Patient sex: M
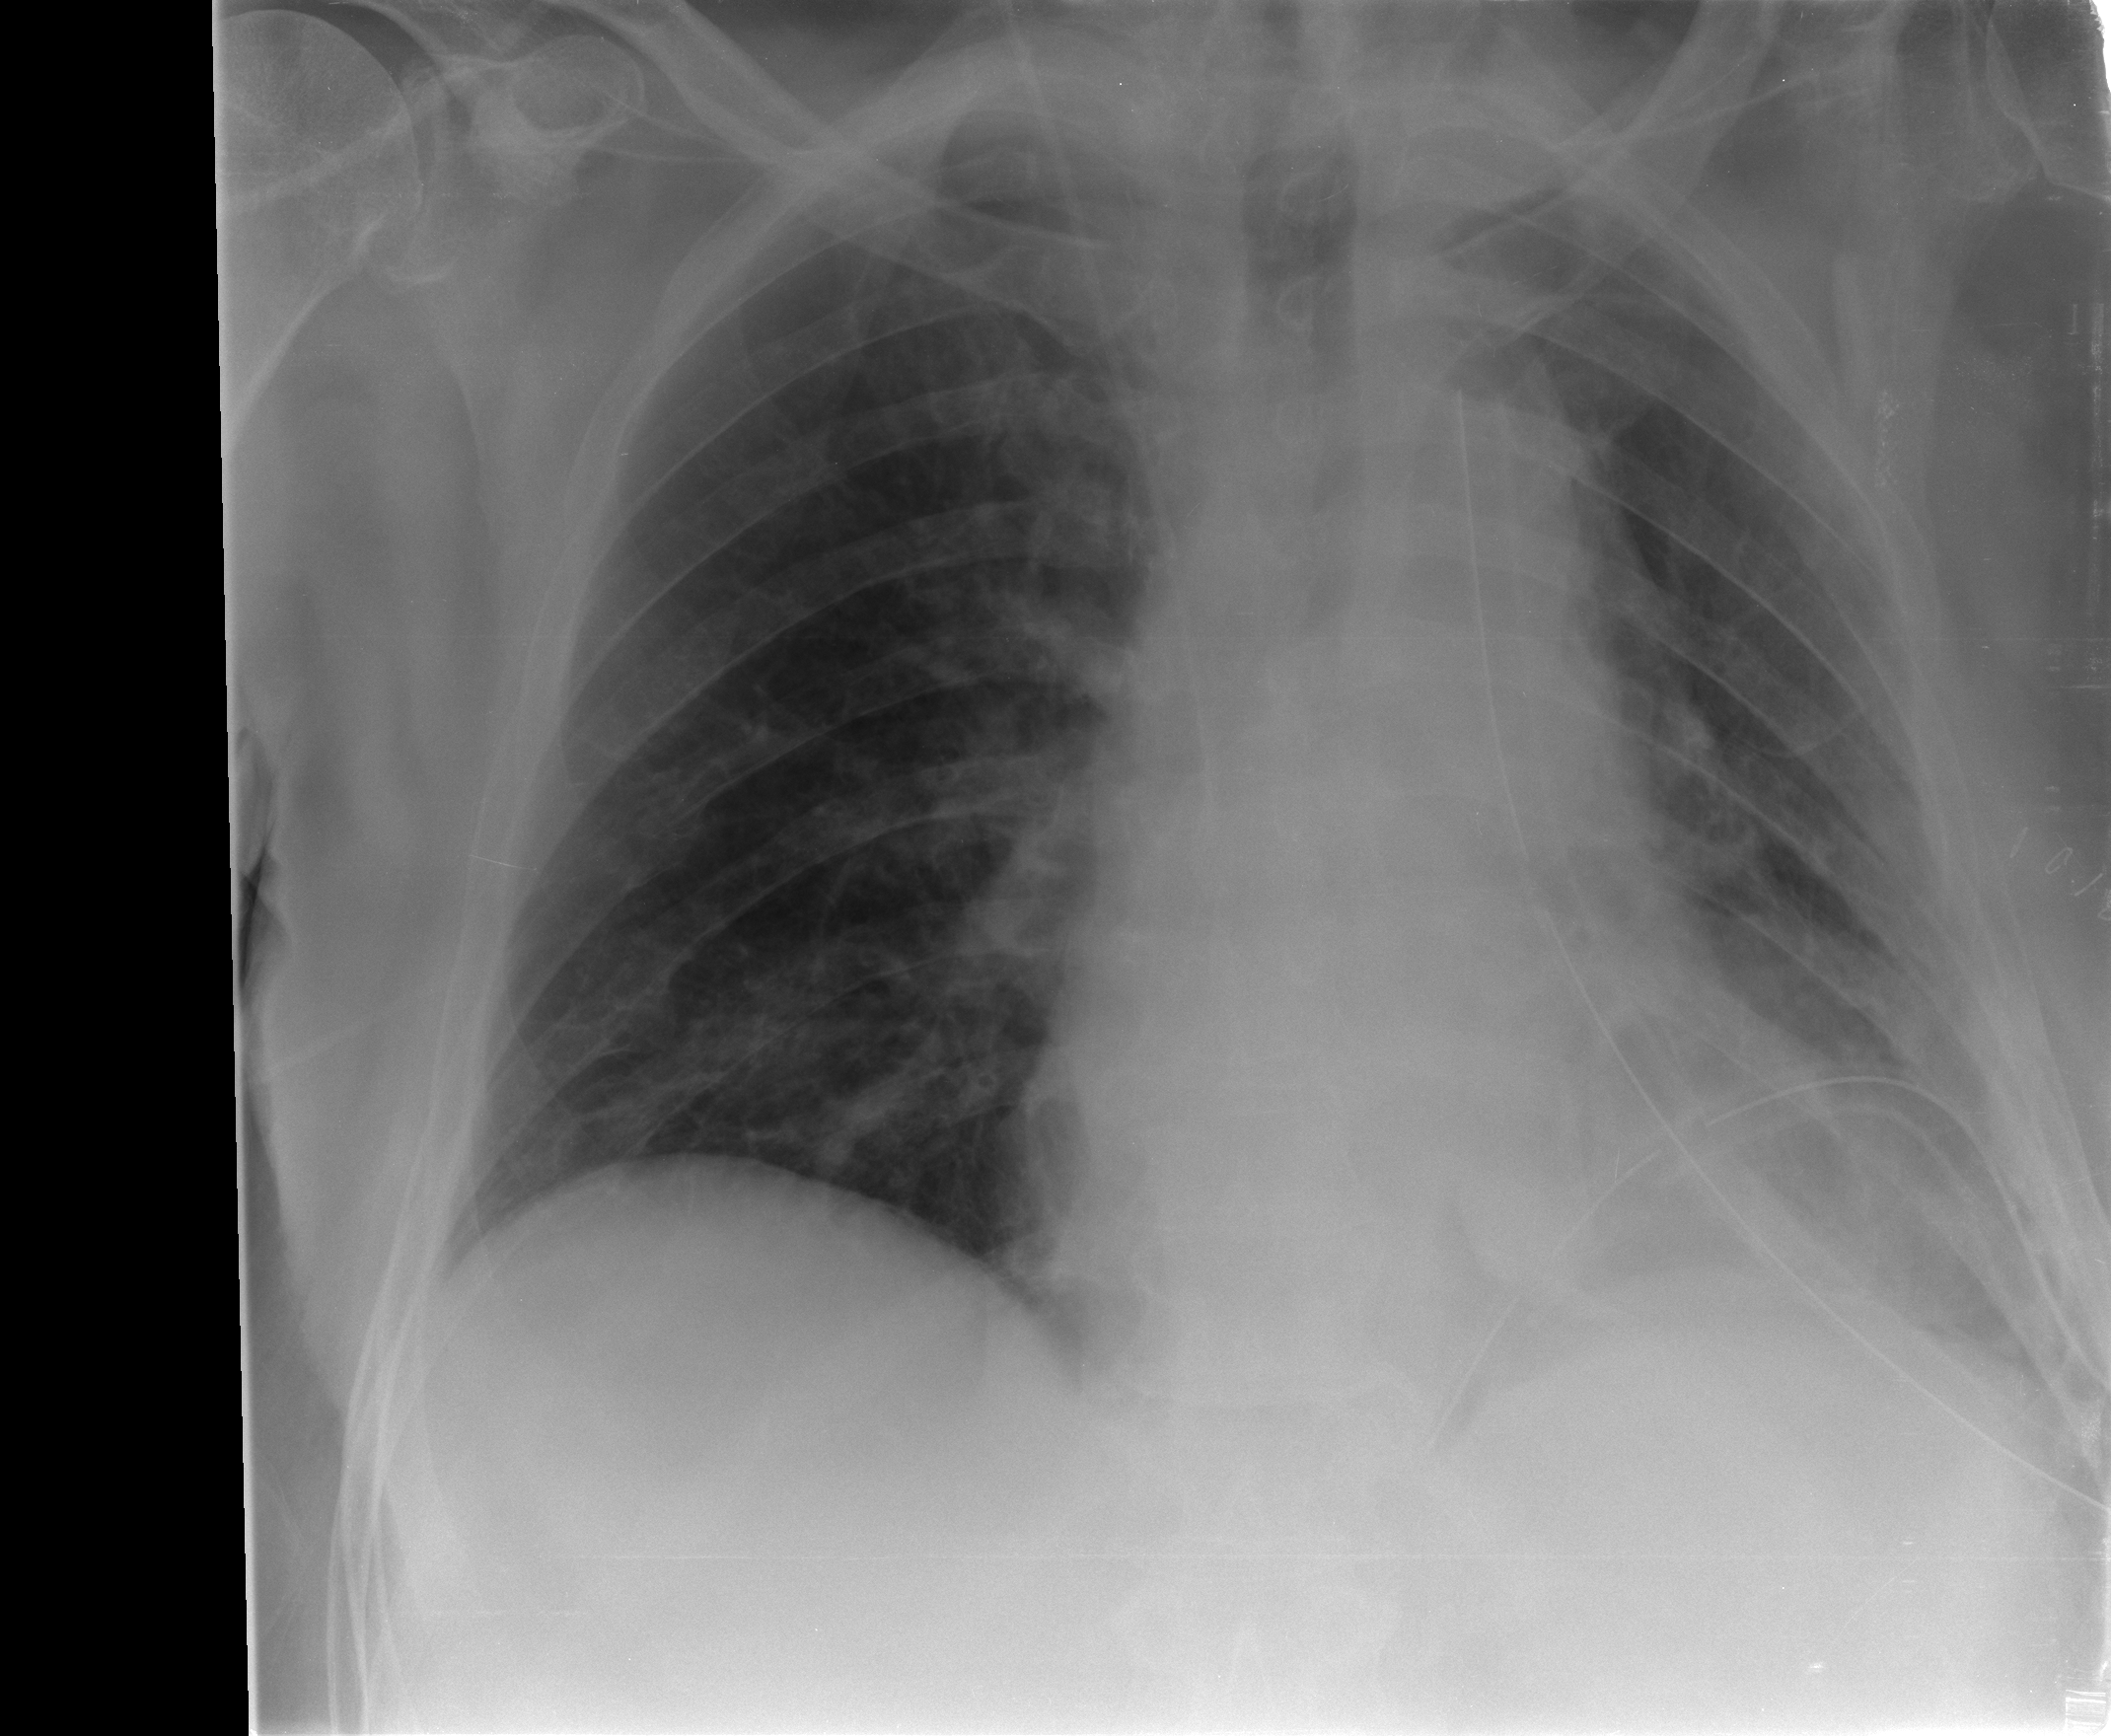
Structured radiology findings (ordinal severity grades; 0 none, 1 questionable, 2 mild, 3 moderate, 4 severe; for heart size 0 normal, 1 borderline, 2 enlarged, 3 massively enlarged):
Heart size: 0
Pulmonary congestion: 2
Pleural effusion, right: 0
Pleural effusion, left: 2
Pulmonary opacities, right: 0
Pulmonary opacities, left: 0
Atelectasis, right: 0
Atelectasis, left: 3